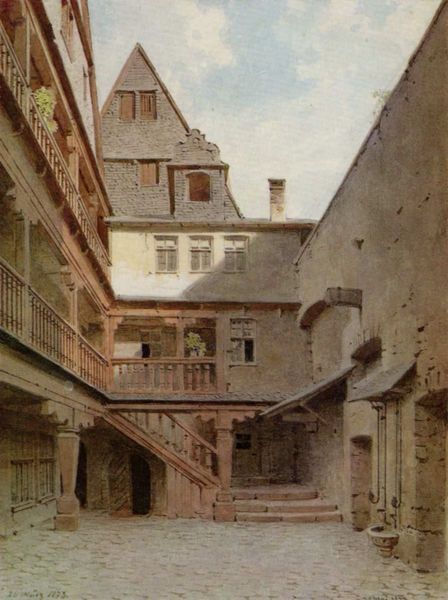
Titel: Frankfurt am Main, Graal (Alte Mainzer Gasse 15)
Künstler: Carl Theodor Reiffenstein
Standort: Frankfurt (am Main)
Institution: Historisches Museum
Schlagwörter: baum, blau, gemälde, himmel, schatten, weiß, wolken, grün, sand, stadt, braun, fenster, grau, holz, licht, pfeiler, säule, säulen, tür, dach, gebäude, haus, rot, schnee, wolke, malerei, alt, wand, architektur, stein, steine, öl, brüstung, gitter, sonne, boden, front, brunnen, kamin, schornstein, hellblau, balkon, topf, fassade, italien, perspektive, pflaster, leer, verlassen, giebel, mauer, gelände, grafik, hof, türe, platz, treppe, treppen, aufgang, geländer, stufe, stufen, besch, hoch, grun, menschenleer, tor, galerie, foto, wände, eingang, gang, hinterhof, spitzweg, innenhof, wohnhaus, münchen, stockwerk, torbogen, balustrade, idyll, leben, halboffen, sandstein, anwesen, karg, mittelalter, gehöft, vordach, laubengang, wohnen, hasu, schindeln, holztreppe, bauwerk, atrium, spitzgiebel, fensster, genster, holzbalkon, überdach, stiege, wasserquelle, abseite, holu, bürgerhaus, sackgasse, hloz, altane, gildenhaus, 1850, halboffene tür, rusikal, reell, reel